Question: i m parsing json feed and according to the parsed value i m placing star images in table view cell.what i want is to place the star rating images as soon as the no of words in the textlabel gets completed the star rating images got to be flexible and not to have fixed frame. below is the code and screenshot of how the output got to look like.
'''
- (UITableViewCell *)tableView:(UITableView *)tableView cellForRowAtIndexPath:(NSIndexPath *)indexPath {
//[tableView setSeparatorStyle:UITableViewCellSeparatorStyleNone];
static NSString *CellIdentifier = @"Cell";
HJManagedImageV* mi;
UITableViewCell *cell = [tableView dequeueReusableCellWithIdentifier:CellIdentifier];
if (cell == nil) {
cell = [[[UITableViewCell alloc] initWithStyle:UITableViewCellStyleSubtitle reuseIdentifier:CellIdentifier] autorelease];
mi = [[[HJManagedImageV alloc] initWithFrame:CGRectMake(-18,-2,90,90)] autorelease];
mi.tag = 999;
[cell addSubview:mi];
}
else
{
mi=(HJManagedImageV *)[cell viewWithTag:999];
[mi clear];
}
NSDictionary *boy=[self.media1 objectAtIndex:indexPath.row];
NSString *str=[[NSString alloc]initWithFormat:@"%@",boy];
NSInteger n=[str intValue];
NSLog(@"the value:%@",str);
if(n ==0)
{
CGRect starFrame = CGRectMake(100,6, 85, 40);
UIImageView *starImage = [[[UIImageView alloc] initWithFrame:starFrame] autorelease];
starImage.image = [UIImage imageNamed:@"nostar.png"];
starImage.backgroundColor=[UIColor clearColor];
[cell.contentView addSubview:starImage];
NSString *boo=[[NSString alloc]initWithFormat:@"%d",n];
NSString *str=[[NSString alloc]initWithFormat:@"(%@)",boo];
CGRect labelFrame = CGRectMake(290,18, 40, 40);
UILabel *Label = [[[UILabel alloc] initWithFrame:labelFrame] autorelease];
Label.text=str;
Label.tag=1000;
// Label.backgroundColor=[UIColor clearColor];
[cell.contentView addSubview:Label];
}
if(n >=1)
{
CGRect starFrame = CGRectMake(100,6, 85, 40);
UIImageView *starImage = [[[UIImageView alloc] initWithFrame:starFrame] autorelease];
starImage.image = [UIImage imageNamed:@"1star.png"];
[cell.contentView addSubview:starImage];
NSString *boo=[[NSString alloc]initWithFormat:@"%d",n];
CGRect labelFrame = CGRectMake(290,18, 40, 40);
UILabel *Label = [[[UILabel alloc] initWithFrame:labelFrame] autorelease];
NSString *str=[[NSString alloc]initWithFormat:@"(%@)",boo];
Label.text=str;
Label.tag=1000;
//Label.backgroundColor=[UIColor clearColor];
[cell.contentView addSubview:Label];
}
if(n >=2)
{
CGRect starFrame = CGRectMake(100,6, 85, 40);
UIImageView *starImage = [[[UIImageView alloc] initWithFrame:starFrame] autorelease];
starImage.image = [UIImage imageNamed:@"twostar.png"];
[cell.contentView addSubview:starImage];
NSString *boo=[[NSString alloc]initWithFormat:@"%d",n];
NSString *str=[[NSString alloc]initWithFormat:@"(%@)",boo];
CGRect labelFrame = CGRectMake(290,18, 40,40);
UILabel *Label = [[[UILabel alloc] initWithFrame:labelFrame] autorelease];
Label.text=str;
Label.tag=1000;
// Label.backgroundColor=[UIColor clearColor];
[cell.contentView addSubview:Label];
}
if(n >=3)
{
CGRect starFrame = CGRectMake(100,6, 85, 40);
UIImageView *starImage = [[[UIImageView alloc] initWithFrame:starFrame] autorelease];
starImage.image = [UIImage imageNamed:@"threestar.png"];
[cell.contentView addSubview:starImage];
NSString *boo=[[NSString alloc]initWithFormat:@"%d",n];
NSString *str=[[NSString alloc]initWithFormat:@"(%@)",boo];
CGRect labelFrame = CGRectMake(290,18, 40,40);
UILabel *Label = [[[UILabel alloc] initWithFrame:labelFrame] autorelease];
Label.text=str;
Label.tag=1000;
Label.backgroundColor=[UIColor clearColor];
[cell.contentView addSubview:Label];
}
if(n >= 4)
{
CGRect starFrame = CGRectMake(100,6, 85, 40);
UIImageView *starImage = [[[UIImageView alloc] initWithFrame:starFrame] autorelease];
starImage.image = [UIImage imageNamed:@"4star.png"];
[cell.contentView addSubview:starImage];
NSString *boo=[[NSString alloc]initWithFormat:@"%d",n];
NSString *str=[[NSString alloc]initWithFormat:@"(%@)",boo];
CGRect labelFrame = CGRectMake(290,18,40,40);
UILabel *Label = [[[UILabel alloc] initWithFrame:labelFrame] autorelease];
Label.text=str;
Label.tag=1000;
//Label.backgroundColor=[UIColor clearColor];
[cell.contentView addSubview:Label];
}
if(n >= 5)
{
CGRect starFrame = CGRectMake(100,6, 85, 40);
UIImageView *starImage = [[[UIImageView alloc] initWithFrame:starFrame] autorelease];
starImage.image = [UIImage imageNamed:@"5star.png"];
[cell.contentView addSubview:starImage];
NSString *boo=[[NSString alloc]initWithFormat:@"%d",n];
NSString *str=[[NSString alloc]initWithFormat:@"(%@)",boo];
CGRect labelFrame = CGRectMake(290,18, 40,40);
UILabel *Label = [[[UILabel alloc] initWithFrame:labelFrame] autorelease];
Label.font = [UIFont systemFontOfSize:18];
Label.text=str;
Label.tag=1000;
// Label.backgroundColor=[UIColor clearColor];
[cell.contentView addSubview:Label];
}
cell.textLabel.text=[self.story objectAtIndex:indexPath.row];
cell.textLabel.numberOfLines=2;
return cell;
}
'''

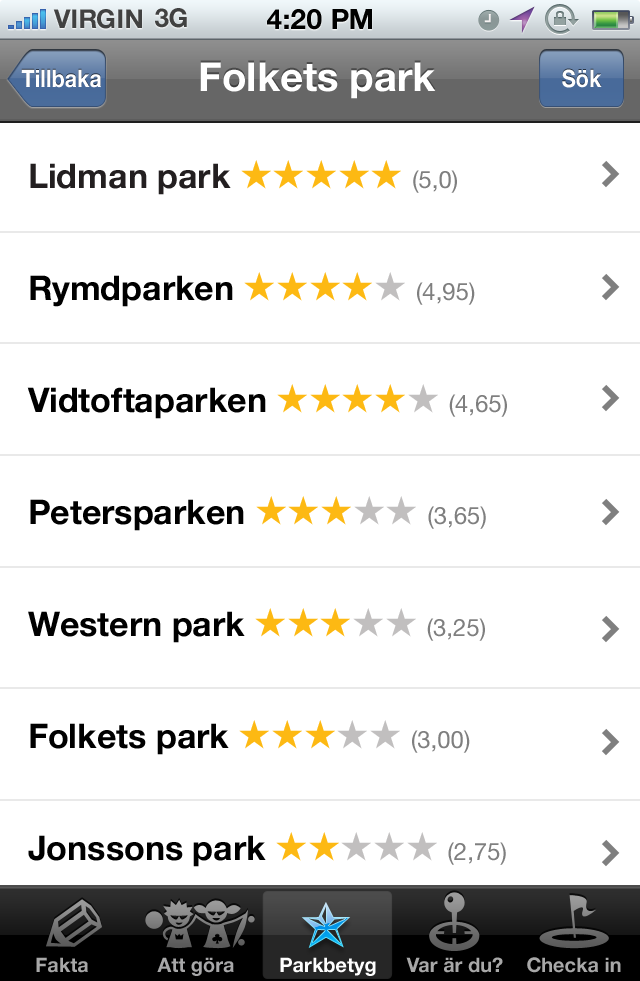
Answer: try out this code, i have solved
'''
- (UITableViewCell *)tableView:(UITableView *)tableView cellForRowAtIndexPath:(NSIndexPath *)indexPath {
//[tableView setSeparatorStyle:UITableViewCellSeparatorStyleNone];
static NSString *CellIdentifier = @"Cell";
HJManagedImageV* mi;
UITableViewCell *cell = [tableView dequeueReusableCellWithIdentifier:CellIdentifier];
// if (cell == nil) {
cell = [[[UITableViewCell alloc] initWithStyle:UITableViewCellStyleSubtitle reuseIdentifier:CellIdentifier] autorelease];
mi = [[[HJManagedImageV alloc] initWithFrame:CGRectMake(-18,-2,90,90)] autorelease];
mi.tag = 999;
[cell addSubview:mi];
cell.accessoryType=UITableViewCellAccessoryDisclosureIndicator;
CGSize sizeTitle = [[self.story objectAtIndex:indexPath.row] sizeWithFont:[UIFont boldSystemFontOfSize:16.0]
constrainedToSize:CGSizeMake(200, 40)
lineBreakMode:UILineBreakModeWordWrap];
float width = sizeTitle.width;
NSLog(@"Width %f", width);
width = width+15;
NSDictionary *boy=[self.media1 objectAtIndex:indexPath.row];
NSString *str=[[NSString alloc]initWithFormat:@"%@",boy];
NSInteger n=[str intValue];
NSLog(@"the value:%@",str);
CGRect coreFrame;
if(width<170){
coreFrame = CGRectMake(2, 6, width, 40);
}
else{
coreFrame = CGRectMake(2, 6, 170, 40);
width = 175;
}
float k = width+85;
UILabel *lab = [[UILabel alloc] initWithFrame:coreFrame];
lab.text = [self.story objectAtIndex:indexPath.row];
[cell.contentView addSubview:lab];
if(n ==0)
{
CGRect starFrame = CGRectMake(width,6, 85, 37);
UIImageView *starImage = [[[UIImageView alloc] initWithFrame:starFrame] autorelease];
starImage.image = [UIImage imageNamed:@"nostar.png"];
starImage.backgroundColor=[UIColor clearColor];
[cell.contentView addSubview:starImage];
NSString *boo=[[NSString alloc]initWithFormat:@"%d",n];
NSString *str=[[NSString alloc]initWithFormat:@"(%@)",boo];
// str=[str substringToIndex:4];
CGRect labelFrame = CGRectMake(k,6, 40, 40);
UILabel *Label = [[[UILabel alloc] initWithFrame:labelFrame] autorelease];
Label.text=str;
Label.tag=1000;
Label.textColor=[UIColor grayColor];
[cell.contentView addSubview:Label];
}
if(n >=1)
{
CGRect starFrame = CGRectMake(width,6, 85, 37);
UIImageView *starImage = [[[UIImageView alloc] initWithFrame:starFrame] autorelease];
starImage.image = [UIImage imageNamed:@"1star.png"];
[cell.contentView addSubview:starImage];
NSString *boo=[[NSString alloc]initWithFormat:@"%d",n];
CGRect labelFrame = CGRectMake(k,6, 40, 40);
UILabel *Label = [[[UILabel alloc] initWithFrame:labelFrame] autorelease];
NSString *str=[[NSString alloc]initWithFormat:@"(%@)",boo];
Label.text=str;
Label.tag=1000;
Label.textColor=[UIColor grayColor];
[cell.contentView addSubview:Label];
}
if(n >=2)
{
CGRect starFrame = CGRectMake(width,6, 85, 37);
UIImageView *starImage = [[[UIImageView alloc] initWithFrame:starFrame] autorelease];
starImage.image = [UIImage imageNamed:@"twostar.png"];
[cell.contentView addSubview:starImage];
NSString *boo=[[NSString alloc]initWithFormat:@"%d",n];
NSString *str=[[NSString alloc]initWithFormat:@"(%@)",boo];
CGRect labelFrame = CGRectMake(k,6, 40,40);
UILabel *Label = [[[UILabel alloc] initWithFrame:labelFrame] autorelease];
Label.text=str;
Label.tag=1000;
Label.textColor=[UIColor grayColor];
// Label.backgroundColor=[UIColor clearColor];
[cell.contentView addSubview:Label];
}
if(n >=3)
{
CGRect starFrame = CGRectMake(width,6, 85, 37);
UIImageView *starImage = [[[UIImageView alloc] initWithFrame:starFrame] autorelease];
starImage.image = [UIImage imageNamed:@"threestar.png"];
[cell.contentView addSubview:starImage];
NSString *boo=[[NSString alloc]initWithFormat:@"%d",n];
NSString *str=[[NSString alloc]initWithFormat:@"(%@)",boo];
// str=[str substringToIndex:4];
CGRect labelFrame = CGRectMake(k,6, 40,40);
UILabel *Label = [[[UILabel alloc] initWithFrame:labelFrame] autorelease];
Label.text=str;
Label.tag=1000;
Label.textColor=[UIColor grayColor];
[cell.contentView addSubview:Label];
}
if(n >= 4)
{
CGRect starFrame = CGRectMake(width,6, 85, 37);
UIImageView *starImage = [[[UIImageView alloc] initWithFrame:starFrame] autorelease];
starImage.image = [UIImage imageNamed:@"4star.png"];
[cell.contentView addSubview:starImage];
NSString *boo=[[NSString alloc]initWithFormat:@"%d",n];
NSString *str=[[NSString alloc]initWithFormat:@"(%@)",boo];
//str=[str substringToIndex:4];
CGRect labelFrame = CGRectMake(k,6,40,40);
UILabel *Label = [[[UILabel alloc] initWithFrame:labelFrame] autorelease];
Label.text=str;
Label.tag=1000;
Label.textColor=[UIColor grayColor];
//Label.backgroundColor=[UIColor clearColor];
[cell.contentView addSubview:Label];
}
if(n >= 5)
{
CGRect starFrame = CGRectMake(width,6, 85, 37);
UIImageView *starImage = [[[UIImageView alloc] initWithFrame:starFrame] autorelease];
starImage.image = [UIImage imageNamed:@"5star.png"];
[cell.contentView addSubview:starImage];
NSString *boo=[[NSString alloc]initWithFormat:@"%d",n];
NSString *str=[[NSString alloc]initWithFormat:@"(%@)",boo];
// str=[str substringToIndex:4];
CGRect labelFrame = CGRectMake(k,6, 40,40);
UILabel *Label = [[[UILabel alloc] initWithFrame:labelFrame] autorelease];
Label.font = [UIFont systemFontOfSize:18];
Label.text=str;
Label.tag=1000;
Label.textColor=[UIColor grayColor];
// Label.backgroundColor=[UIColor clearColor];
[cell.contentView addSubview:Label];
}
return cell;
}
'''